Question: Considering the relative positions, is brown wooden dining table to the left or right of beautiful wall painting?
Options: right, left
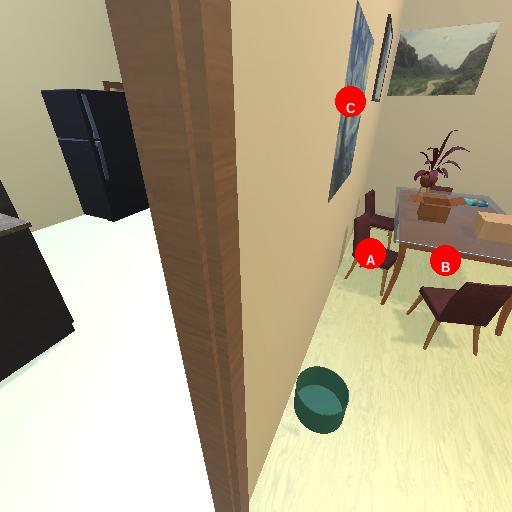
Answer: right